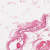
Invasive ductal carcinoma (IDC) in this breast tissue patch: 0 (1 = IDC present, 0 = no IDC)